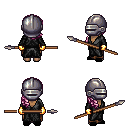
a pixel art fantasy rpg character, female body template, human, dark skin, gray robe, robe skirt, pink right-swept hairstyle, metal helm, gold gloves, black slippers, spear, four views (front, back, left, right), 2x2 character sprite sheet, small pixel art, hard edges, no anti-aliasing